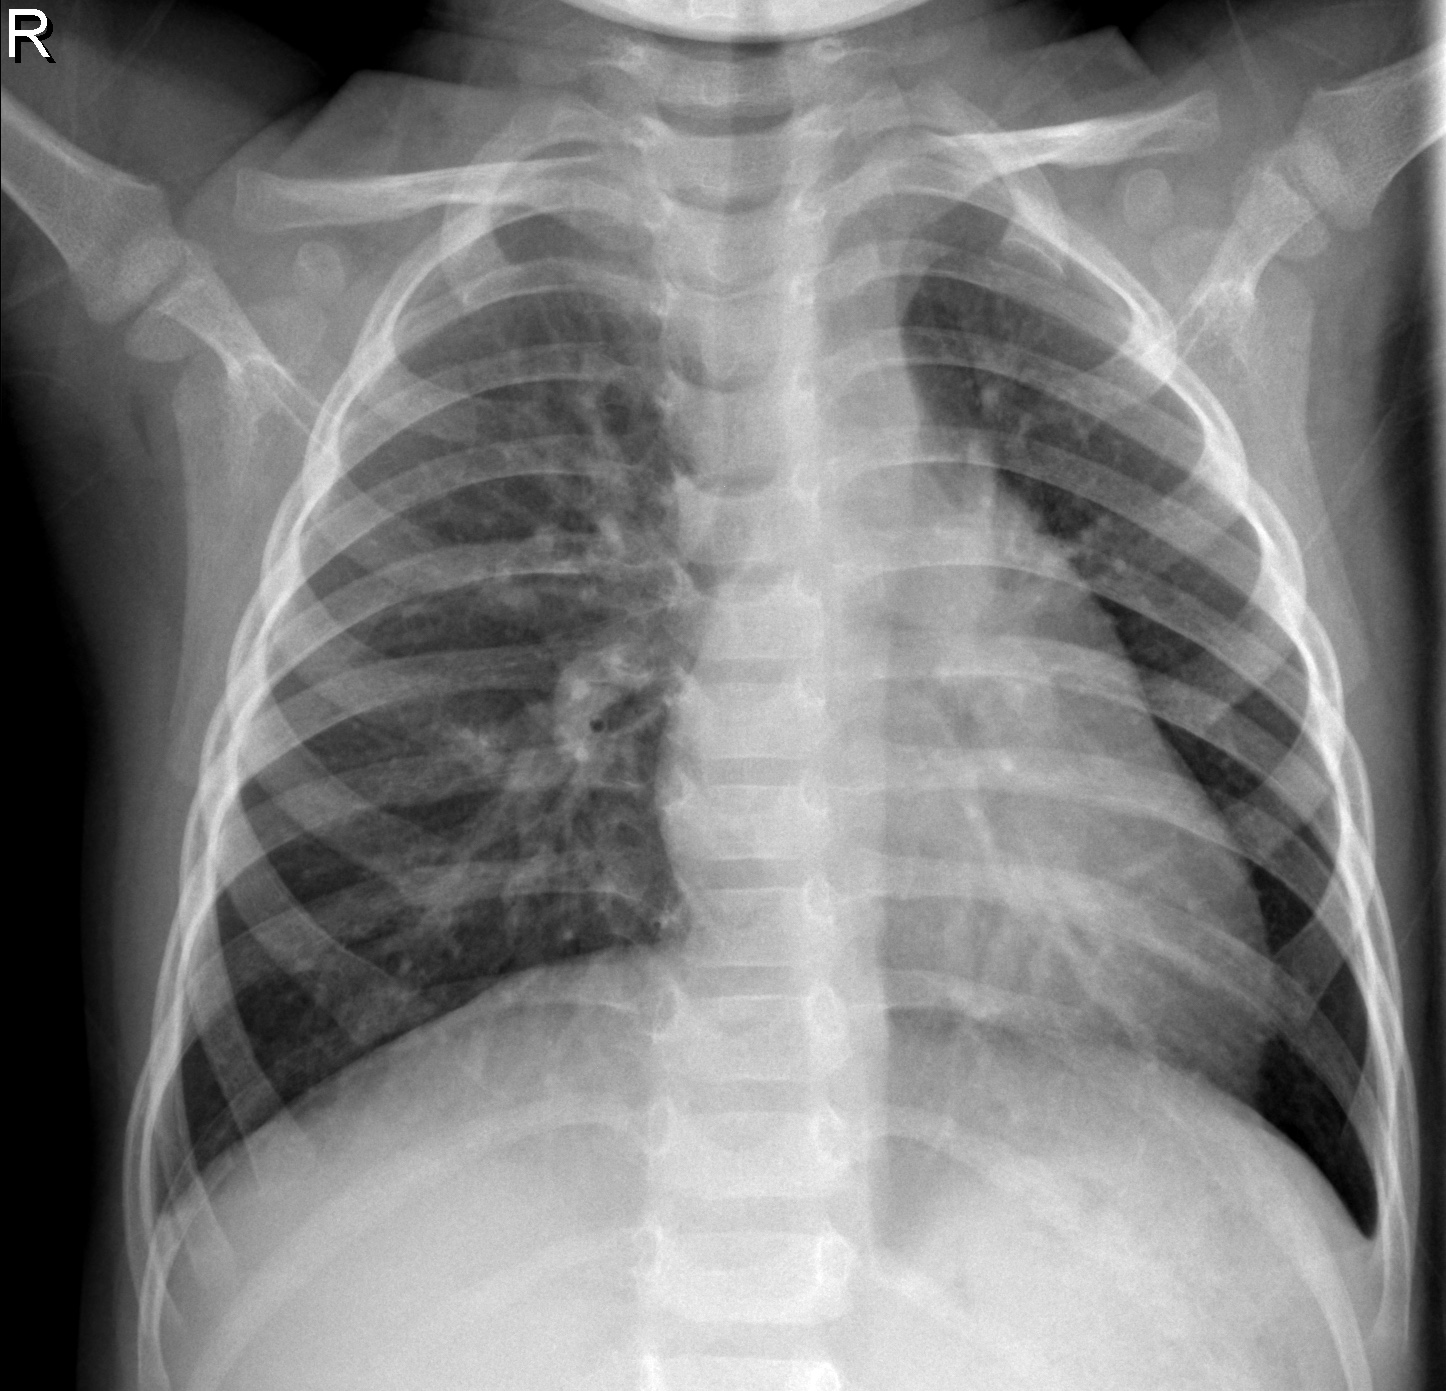
Diagnosis: NORMAL